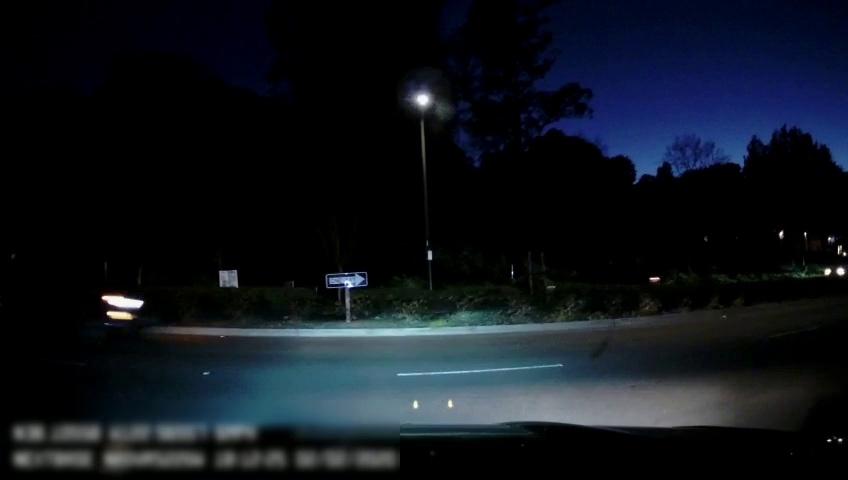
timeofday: Night
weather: Other
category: Drivable Space
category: Vehicles | SUV
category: Vehicles | Van
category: Vehicles | SUV
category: Lanes | Alternate Lane
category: Lanes | Current Lane
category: Traffic | Signs